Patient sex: F
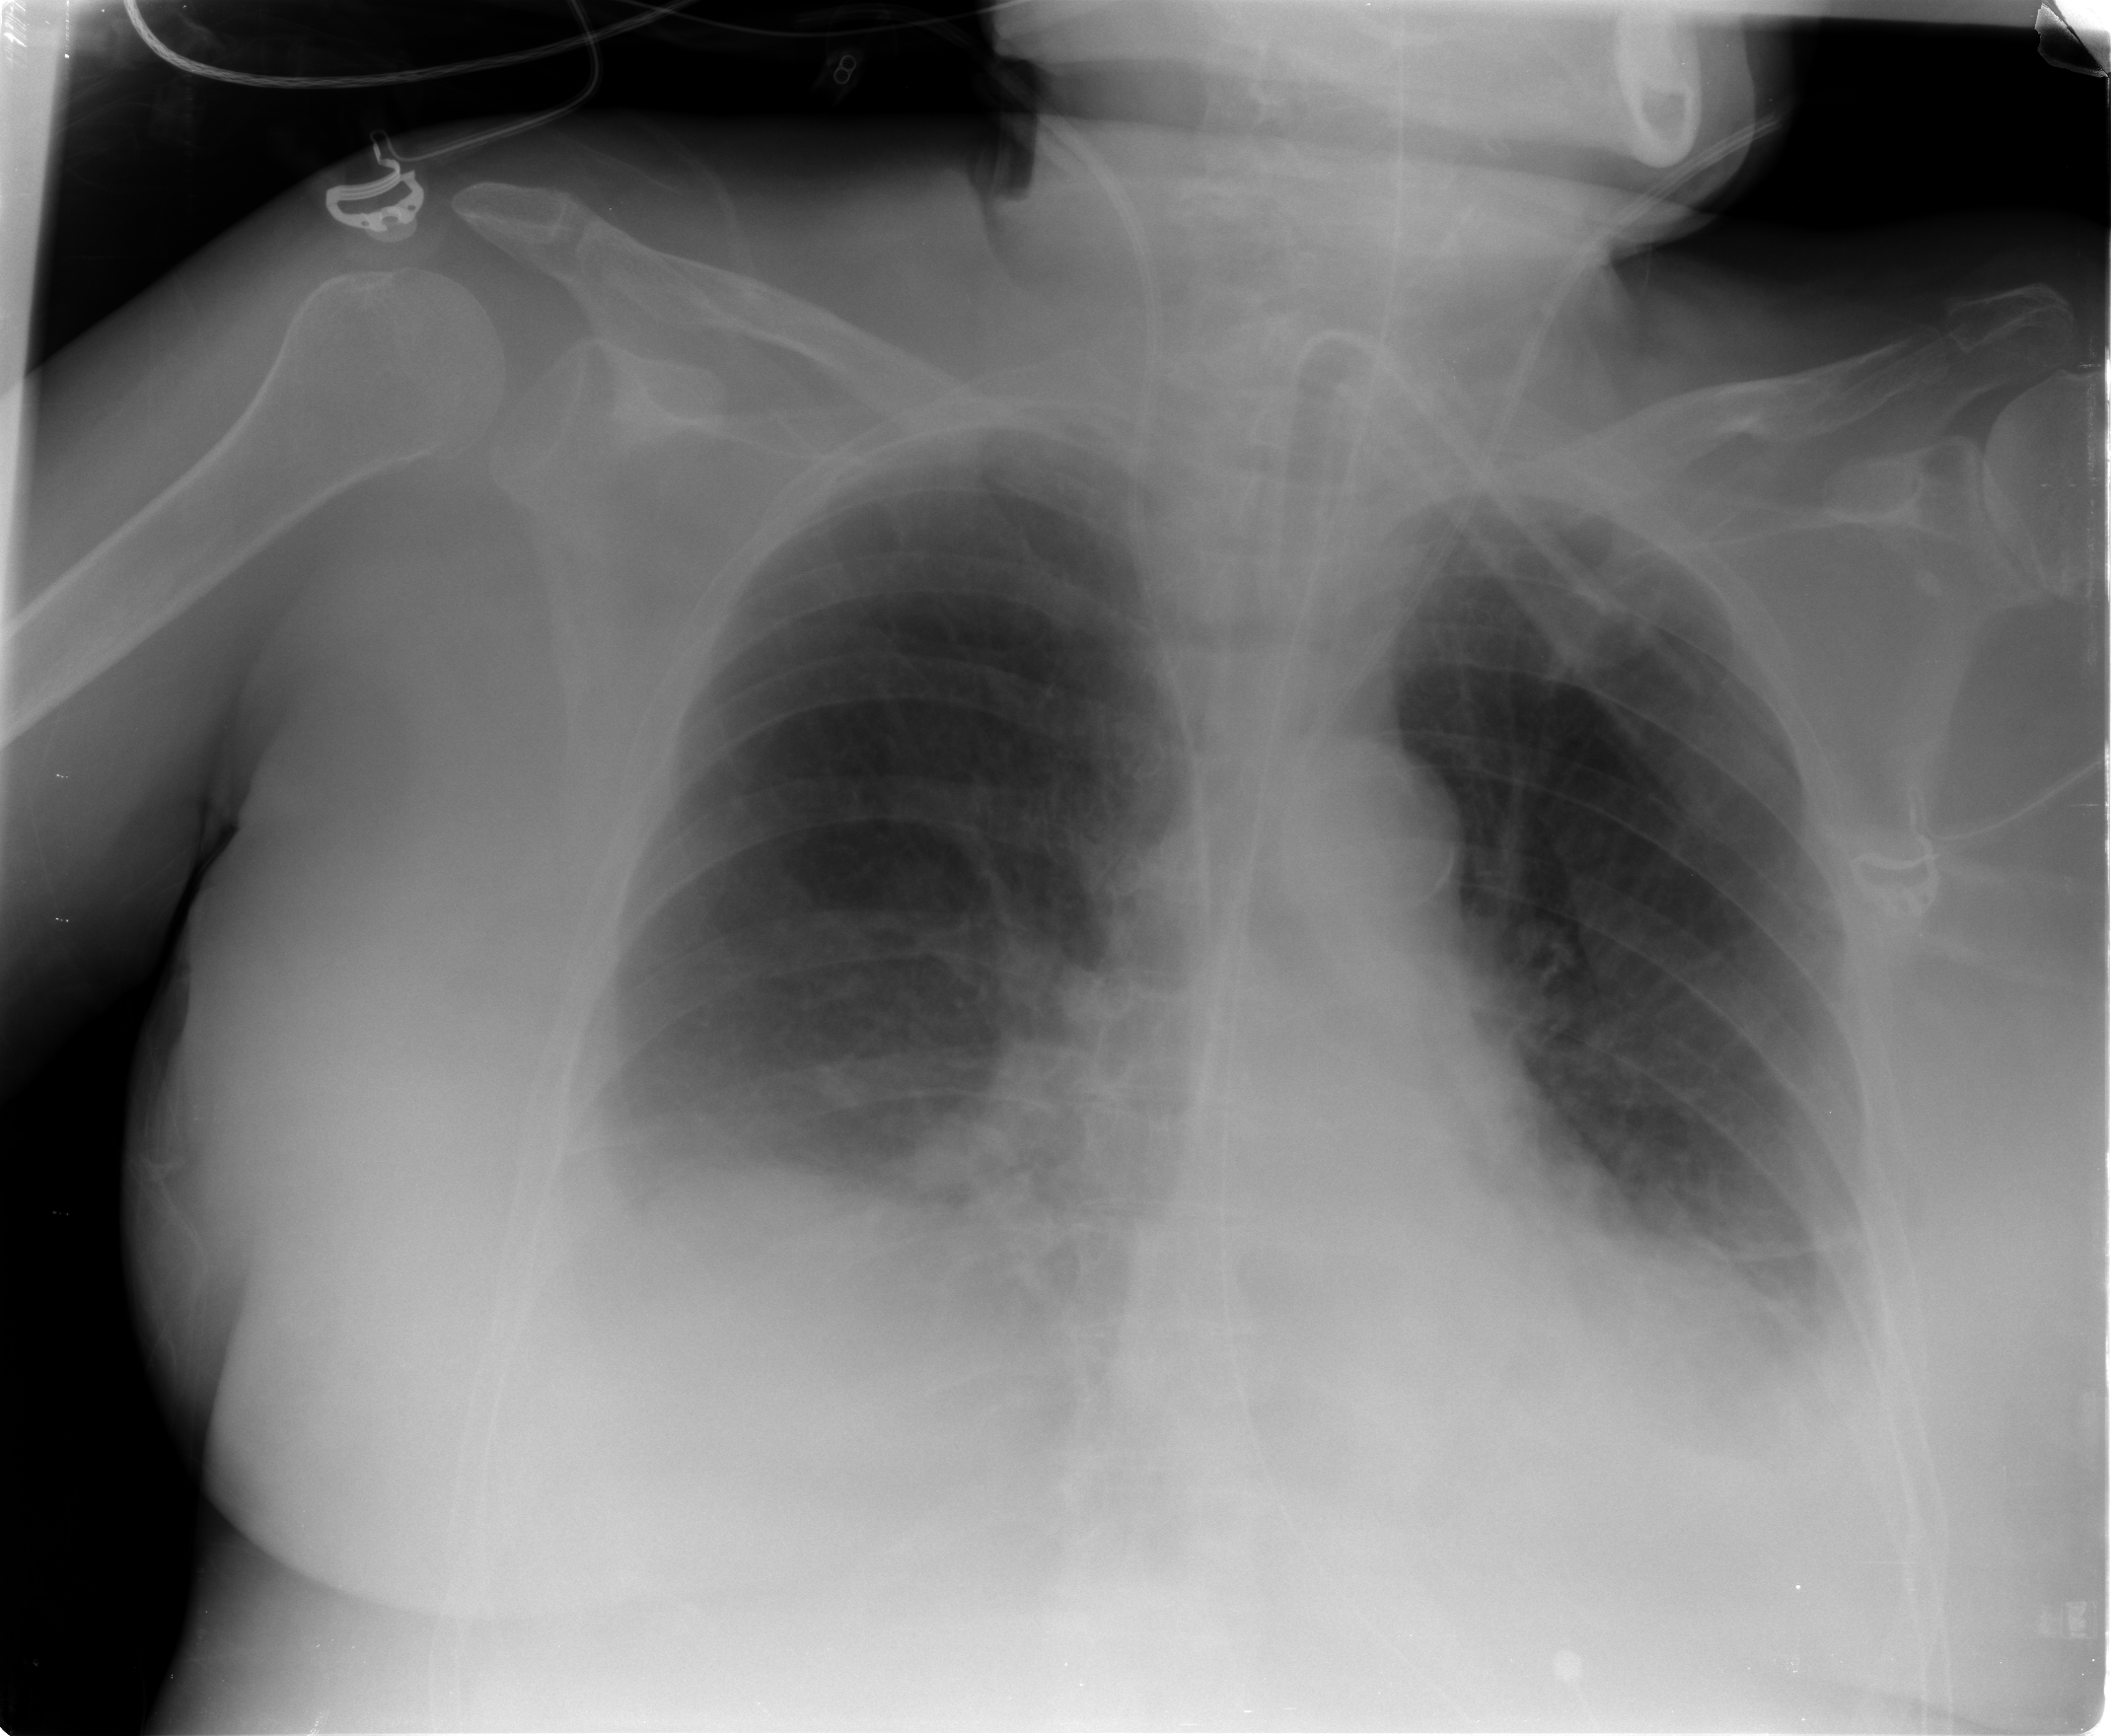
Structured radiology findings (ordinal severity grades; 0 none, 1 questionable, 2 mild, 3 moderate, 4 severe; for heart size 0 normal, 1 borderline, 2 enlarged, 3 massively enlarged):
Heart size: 1
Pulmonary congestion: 2
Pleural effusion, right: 2
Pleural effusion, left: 2
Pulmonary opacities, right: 0
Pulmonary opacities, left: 0
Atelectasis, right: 2
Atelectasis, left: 2